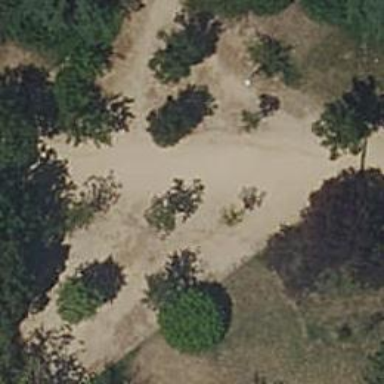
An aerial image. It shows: Footway with sandy surface.